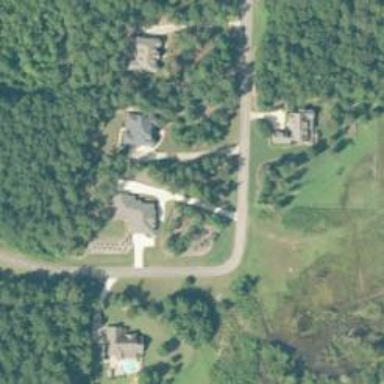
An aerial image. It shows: Driveway.